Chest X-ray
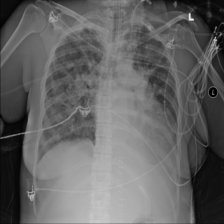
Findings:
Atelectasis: negative
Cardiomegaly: negative
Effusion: negative
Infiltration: positive
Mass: negative
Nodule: negative
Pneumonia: negative
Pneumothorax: negative
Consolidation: negative
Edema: negative
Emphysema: negative
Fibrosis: negative
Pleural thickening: negative
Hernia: negative